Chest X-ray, PA view. Patient: 54 years old, sex F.
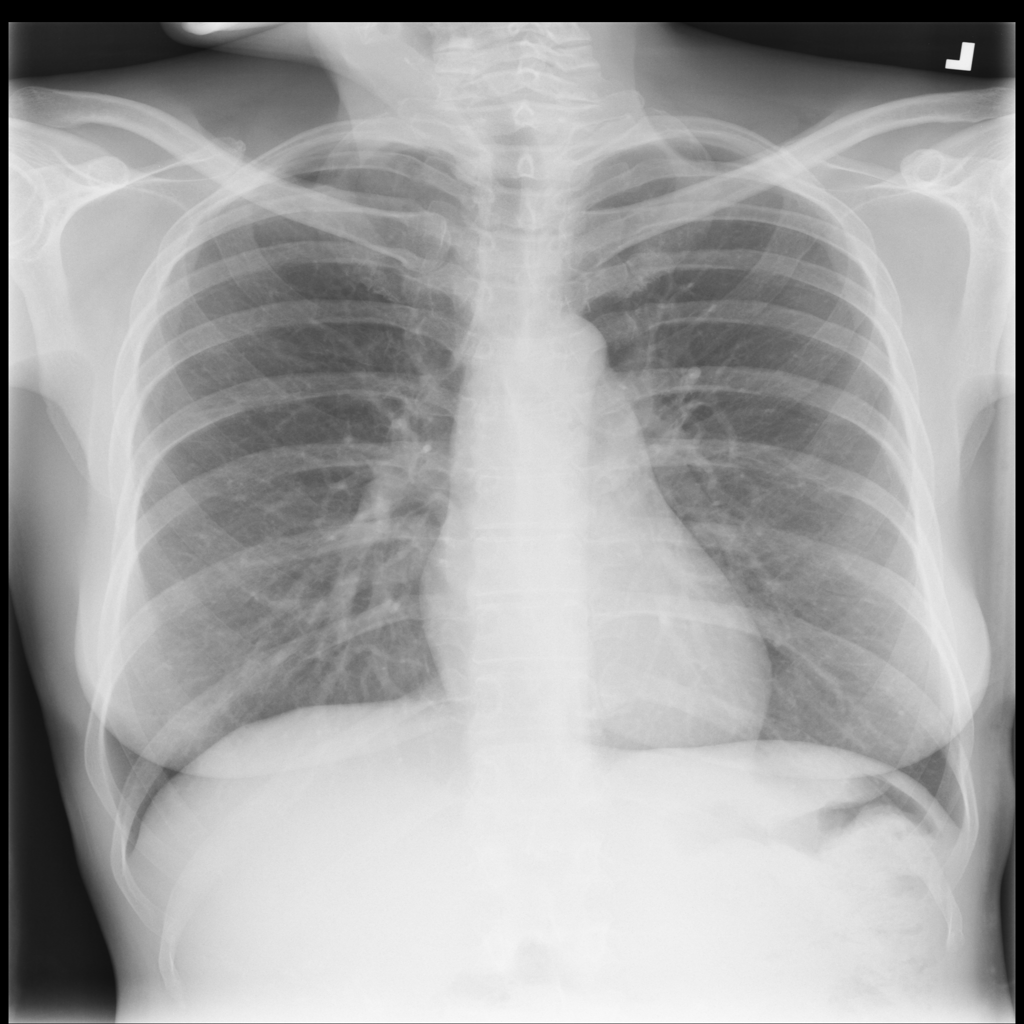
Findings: No Finding